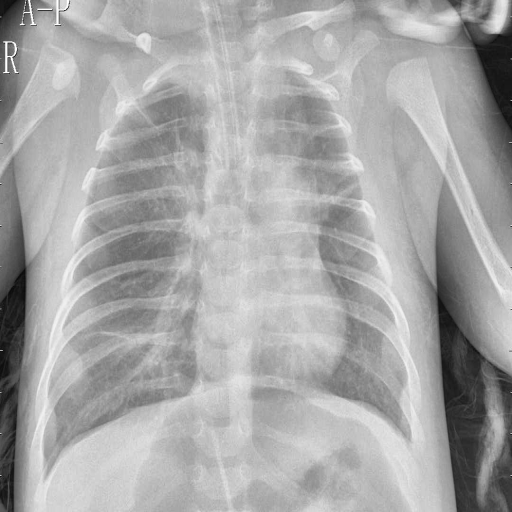
Finding: PNEUMONIA